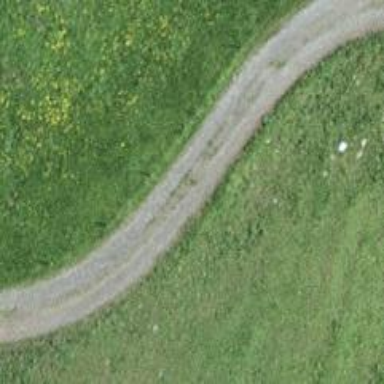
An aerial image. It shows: Track road with grade4 tracktype.